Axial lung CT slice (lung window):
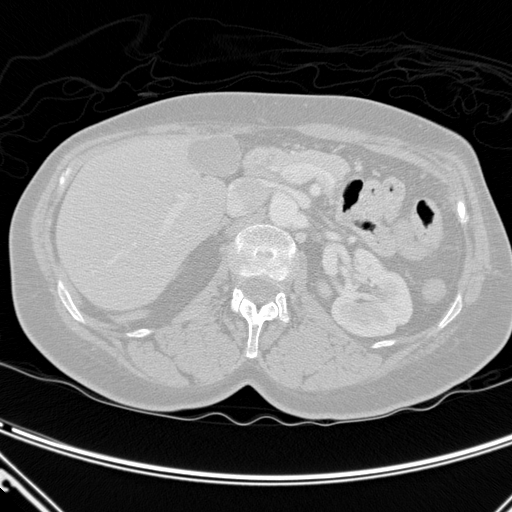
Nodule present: no